Question: I have a table like this

And then I want to add a column besides Total column. The column is 'LastMonthTotal' with the same record but the date is last month before. How can I do that?
Here's the DDL
'''
CREATE TABLE [dbo].[ERA_Report2]
(
<URL> NULL,
<URL> NULL,
<URL> NULL,
<URL> NULL,
<URL> NULL,
<URL> NULL,
<URL> NULL,
<URL> NULL,
<URL> NULL,
<URL> NULL,
<URL> NULL,
[PRICE] [float] NULL,
[DISC] [float] NULL,
[Net Payment] [float] NULL
)
'''
My query is like this:
'''
WITH step1 AS (
SELECT [RESULT],[CLASSIFICATION_2],[ARMADA],[CDAREA],[BRAND],[MODEL],[Shift],[AST_POINT],[SOURCE],[AREA]
,CONVERT(DATE, [POST DATE]) AS [POST DATE],COUNT(*) AS Total
FROM [AstraWorldDB].[dbo].[ERA_Report2]
GROUP BY [RESULT],[CLASSIFICATION_2],[ARMADA],[CDAREA],[BRAND],[MODEL],[Shift],[AST_POINT],[SOURCE],[AREA]
,[POST DATE]
),
step2 AS (
SELECT [RESULT],[CLASSIFICATION_2],[ARMADA],[CDAREA],[BRAND],[MODEL],[Shift],[AST_POINT],[SOURCE],[AREA]
,[POST DATE],Total
,CASE
WHEN MONTH([POST DATE]) > DATEPART(MONTH, DATEADD(MONTH, -1, [POST DATE]))
THEN (SELECT COUNT(*)
FROM step1
WHERE DATEPART(MONTH, [POST DATE]) = DATEPART(MONTH, DATEADD(MONTH, -1, [POST DATE])) AND
DATEPART(YEAR, [POST DATE]) = DATEPART(YEAR, DATEADD(MONTH, -1, [POST DATE]))
)
ELSE '0'
END AS LastMonthTotal
FROM step1
)
SELECT *
FROM step2
WHERE AREA = 'DPS'
ORDER BY [POST DATE]
'''
but it keeps returning 0 when it shouldn't. This is the result:
<URL>
where 'POST DATE = 2020-02-01', 'LastMonthTotal' must be 2.
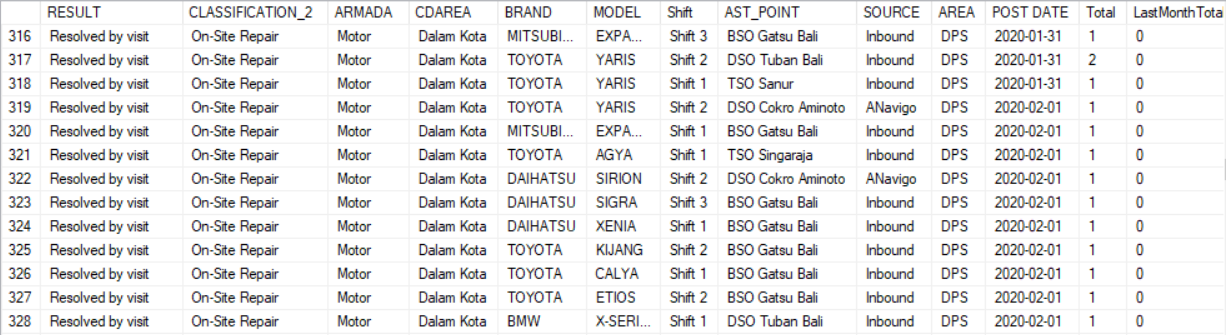
Answer: In all supported versions of SQL Server, you would use 'LAG()' -- assuming that every month has data:
'''
select t.*,
lag(total) over (partition by [RESULT],[CLASSIFICATION_2], [ARMADA],[CDAREA], [BRAND], [MODEL], [Shift], [AST_POINT], [SOURCE], [AREA] order by [POST DATE]) as prev_month_total
from <your table> t;
'''
This seems like a reasonable assumption.
In older versions, you would presumably use a 'join':
'''
select t.*, tprev.total
from <your table> t left join
<your table> tprev
on tprev.result = t.result and . . . -- all the columns that define the group
tprev.post_date = dateadd(month, -1, t.post_date)
'''